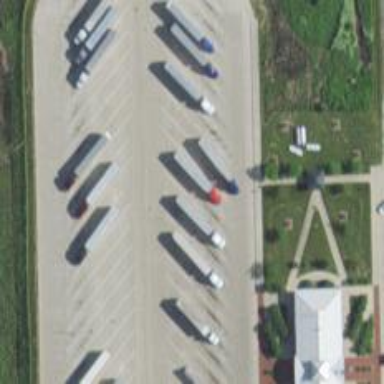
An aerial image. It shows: Rest area on the road.